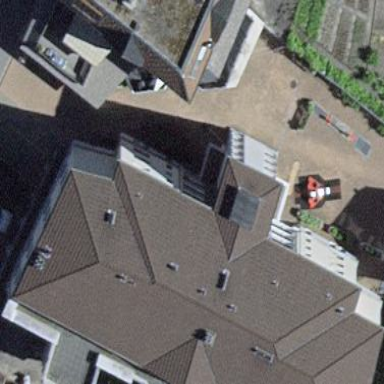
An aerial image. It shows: View of roof of building.